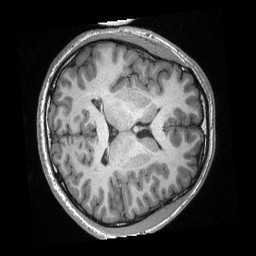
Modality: T1w
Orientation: axial
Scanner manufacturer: siemens
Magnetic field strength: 3 T
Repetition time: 2.3 s
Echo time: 0.00308 s